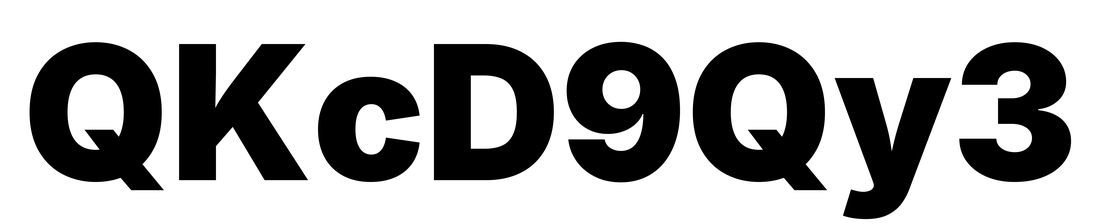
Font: Inter_Black